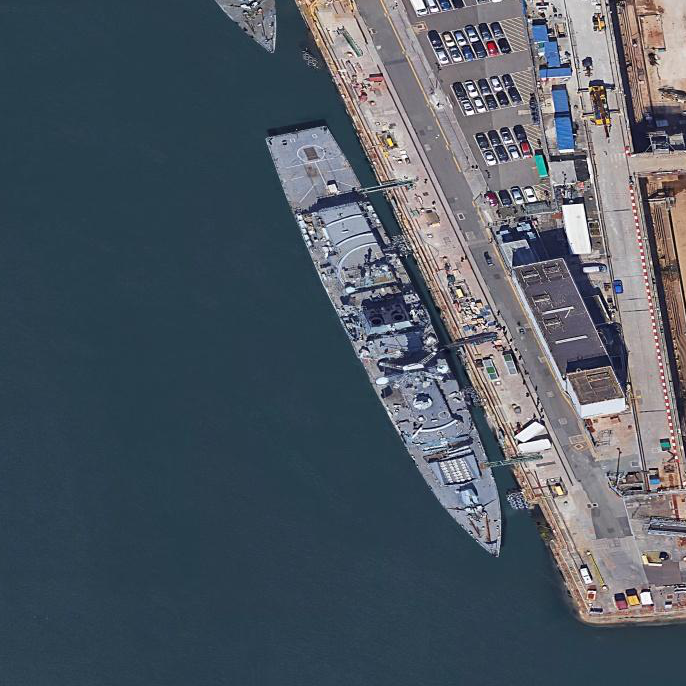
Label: destroyer